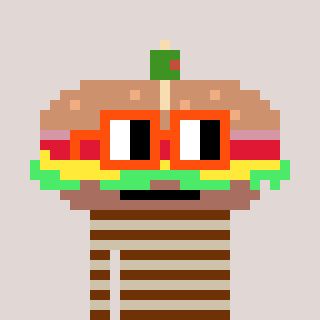
a pixel art character with square orange glasses, a sandwich-shaped head and a bege-colored body on a warm background